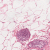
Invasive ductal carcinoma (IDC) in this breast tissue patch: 0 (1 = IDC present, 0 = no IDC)